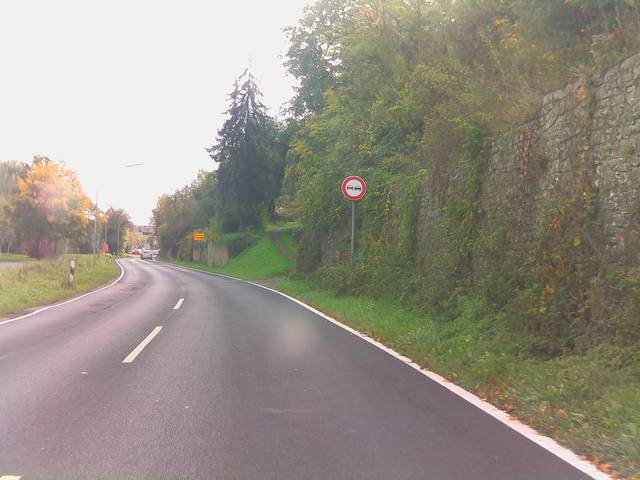
Region: Germany
Coordinates: 49.749, 10.157